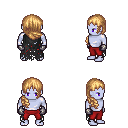
a pixel art fantasy rpg character, male body template, dark elf, purple skin, black tattered cape, red pants, light blonde right-swept hairstyle, metal gloves, four views (front, back, left, right), 2x2 character sprite sheet, small pixel art, hard edges, no anti-aliasing